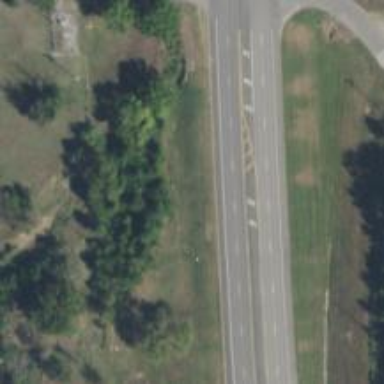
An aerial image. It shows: Primary highway.